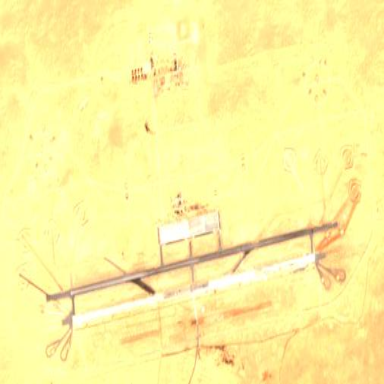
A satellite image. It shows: Military airfield located within aerodrome.